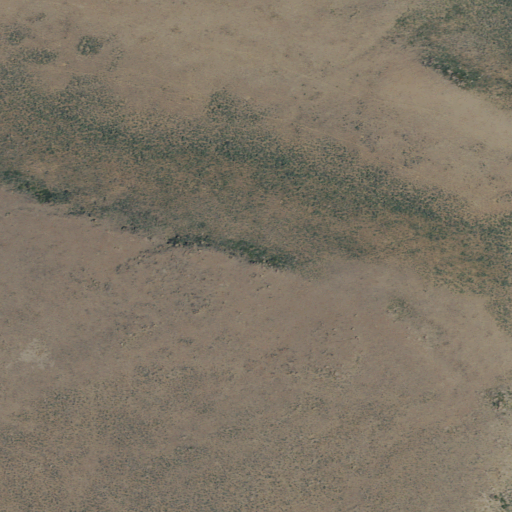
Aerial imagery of mountain in Oregon named Bald Mountain containing only shrub